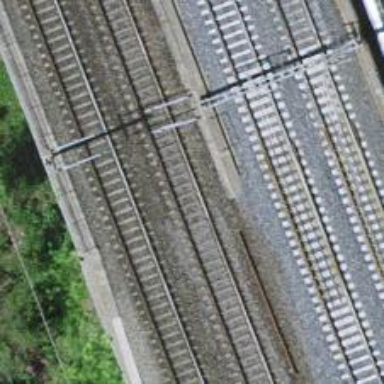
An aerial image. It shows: Bridge with single railway track electrified by contact line.